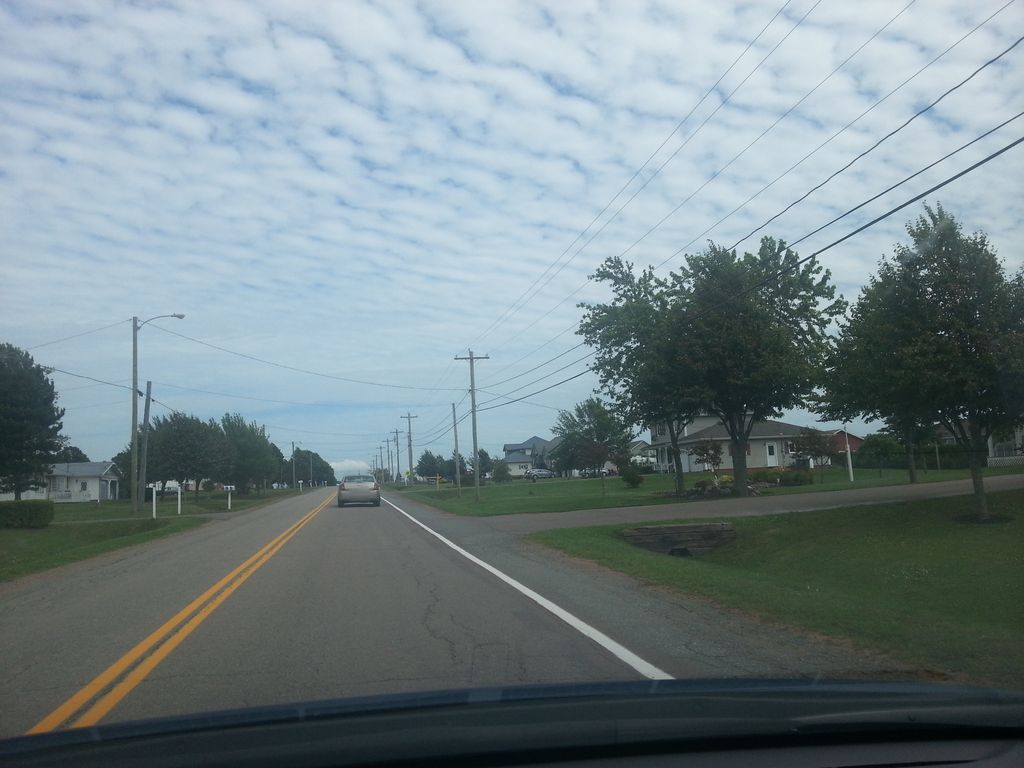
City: charlottetown